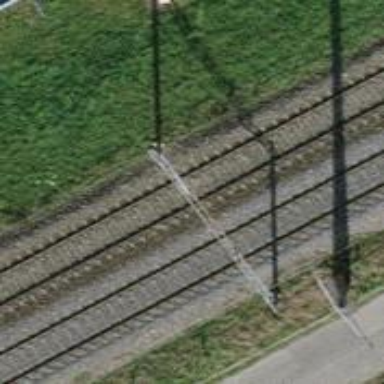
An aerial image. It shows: Power pole.